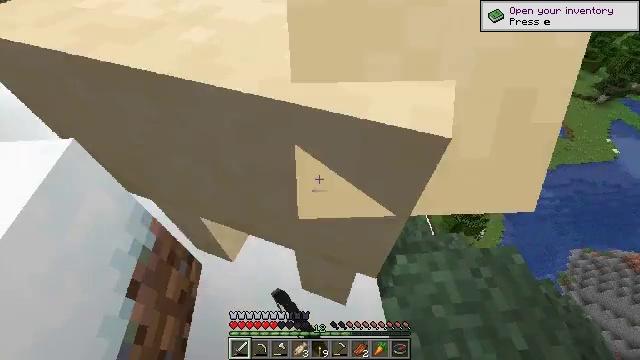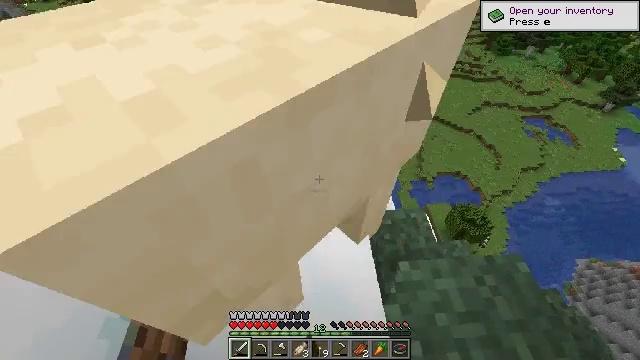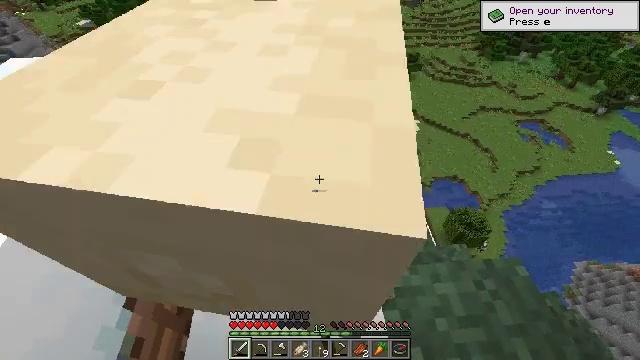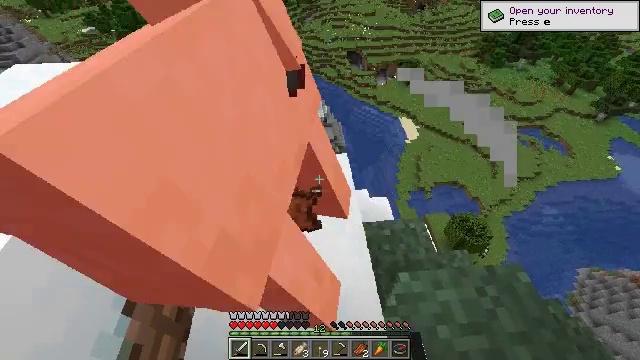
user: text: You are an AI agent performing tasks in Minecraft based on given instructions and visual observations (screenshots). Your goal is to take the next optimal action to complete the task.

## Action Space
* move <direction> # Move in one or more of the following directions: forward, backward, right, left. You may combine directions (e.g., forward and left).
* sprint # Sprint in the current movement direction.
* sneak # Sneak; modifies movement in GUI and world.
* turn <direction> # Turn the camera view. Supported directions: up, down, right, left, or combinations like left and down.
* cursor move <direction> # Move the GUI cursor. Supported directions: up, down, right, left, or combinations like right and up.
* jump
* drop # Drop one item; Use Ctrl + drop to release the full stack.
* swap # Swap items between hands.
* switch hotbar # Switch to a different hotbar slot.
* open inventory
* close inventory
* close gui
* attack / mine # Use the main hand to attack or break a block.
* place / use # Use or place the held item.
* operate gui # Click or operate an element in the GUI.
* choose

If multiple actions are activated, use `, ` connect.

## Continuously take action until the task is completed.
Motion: motion action
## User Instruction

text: Hunt animals.
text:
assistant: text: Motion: turn left and up
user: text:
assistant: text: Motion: turn up
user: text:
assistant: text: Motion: turn up
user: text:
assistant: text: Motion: no_op